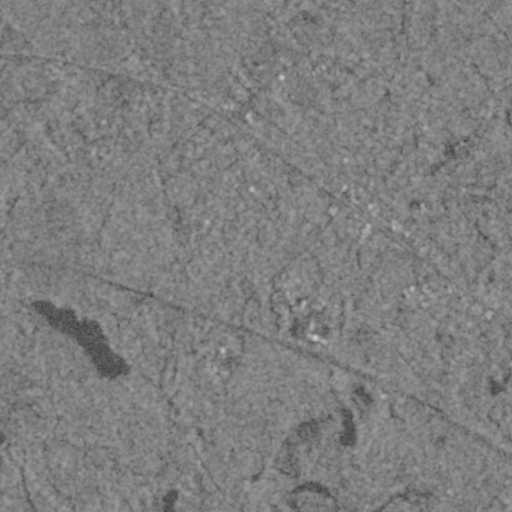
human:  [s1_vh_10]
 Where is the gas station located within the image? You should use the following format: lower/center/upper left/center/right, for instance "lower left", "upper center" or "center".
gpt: The gas station is located in the center right of the image.
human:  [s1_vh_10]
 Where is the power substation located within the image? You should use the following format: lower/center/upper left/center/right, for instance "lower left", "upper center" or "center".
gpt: The power substation is located in the center right of the image.
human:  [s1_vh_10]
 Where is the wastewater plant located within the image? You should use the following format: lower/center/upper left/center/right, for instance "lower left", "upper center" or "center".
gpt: The wastewater plant is located in the lower right of the image.
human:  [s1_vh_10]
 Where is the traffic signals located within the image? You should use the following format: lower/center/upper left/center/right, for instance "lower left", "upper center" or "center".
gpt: The traffic signals is located in the center of the image.
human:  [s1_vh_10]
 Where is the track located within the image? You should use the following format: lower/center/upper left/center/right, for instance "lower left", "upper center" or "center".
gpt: There is no track in the image.

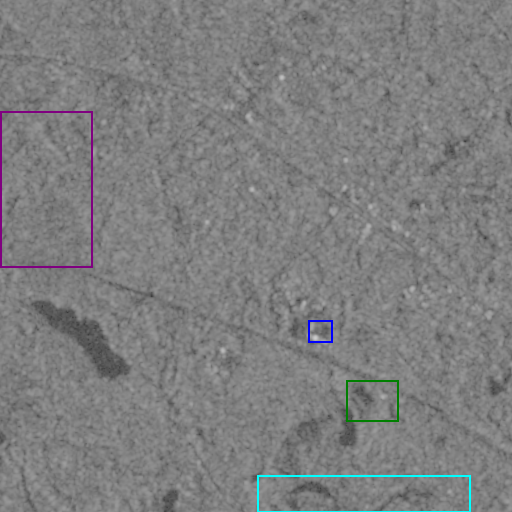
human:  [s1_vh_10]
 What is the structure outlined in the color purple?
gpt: The structure outlined in purple is a crop field.
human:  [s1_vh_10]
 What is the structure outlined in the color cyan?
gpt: The structure outlined in cyan is a park.
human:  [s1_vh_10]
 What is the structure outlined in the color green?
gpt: The structure outlined in green is a wastewater plant.
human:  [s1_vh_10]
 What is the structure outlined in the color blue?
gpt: The structure outlined in blue is a building.
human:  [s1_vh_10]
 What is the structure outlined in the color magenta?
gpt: There is no magenta outline.